Question: I am writing a Chrome extension in which when a text is highlighted and a context menu is shown I display my item in the context menu which when clicked should process the selected text.
After bringing up the context menu and selecting my option I get empty object with all values zeros and nulls..
So I want to implement some mechanism which will buffer the text selection as soon as the user releases the mouse after selecting the text so that an event can fire and if anything fires I can make a copy of the selected text in a global variable and can process later.
'window.getSelected()' is working fine when I tested with a separate testing code but while using with my extension where I bring up the context menu I could not get the actual selected text.
The selected text as I see in documentations would be of text and html.
Suggestions please...
---

'''
<script>
chrome.extension.onRequest.addListener(function(request, sender, sendResponse) {
switch(request.message)
{
case 'getSelection':
sendResponse({data: window.getSelection().toString()});
break;
case 'createMenu':
seecon();
break;
default:
sendResponse({data: 'Invalid arguments'});
break;
}
});
function conOnClick(info,tab)
{
/*
chrome.extension.sendRequest(tab.id, {method: 'getSelection'}, function(response){
alert(response.data);
});
*/
}
//function seecon()
{
var contexts = ["selection"];
for (var i = 0; i < contexts.length; i++) {
var context = contexts[i];
var title = "Save to Word Reminder";
var id = chrome.contextMenus.create({"title": title, "contexts":[context],
"onclick": conOnClick});
}
}
</script>
'''
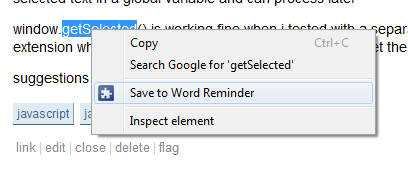
Answer: I would simply set a mouseUp event on the document, and then check if there is any selection (and if yes, whether the selection is different from the previous selection).